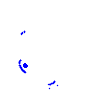
Particle: electron